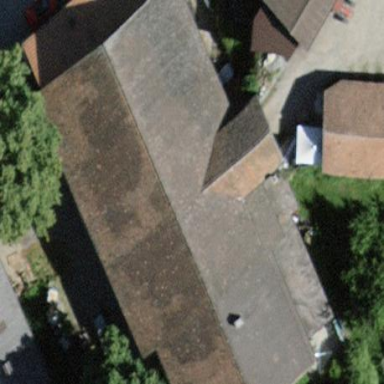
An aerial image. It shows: Farm building.